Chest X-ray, PA view. Patient: 70 years old, sex F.
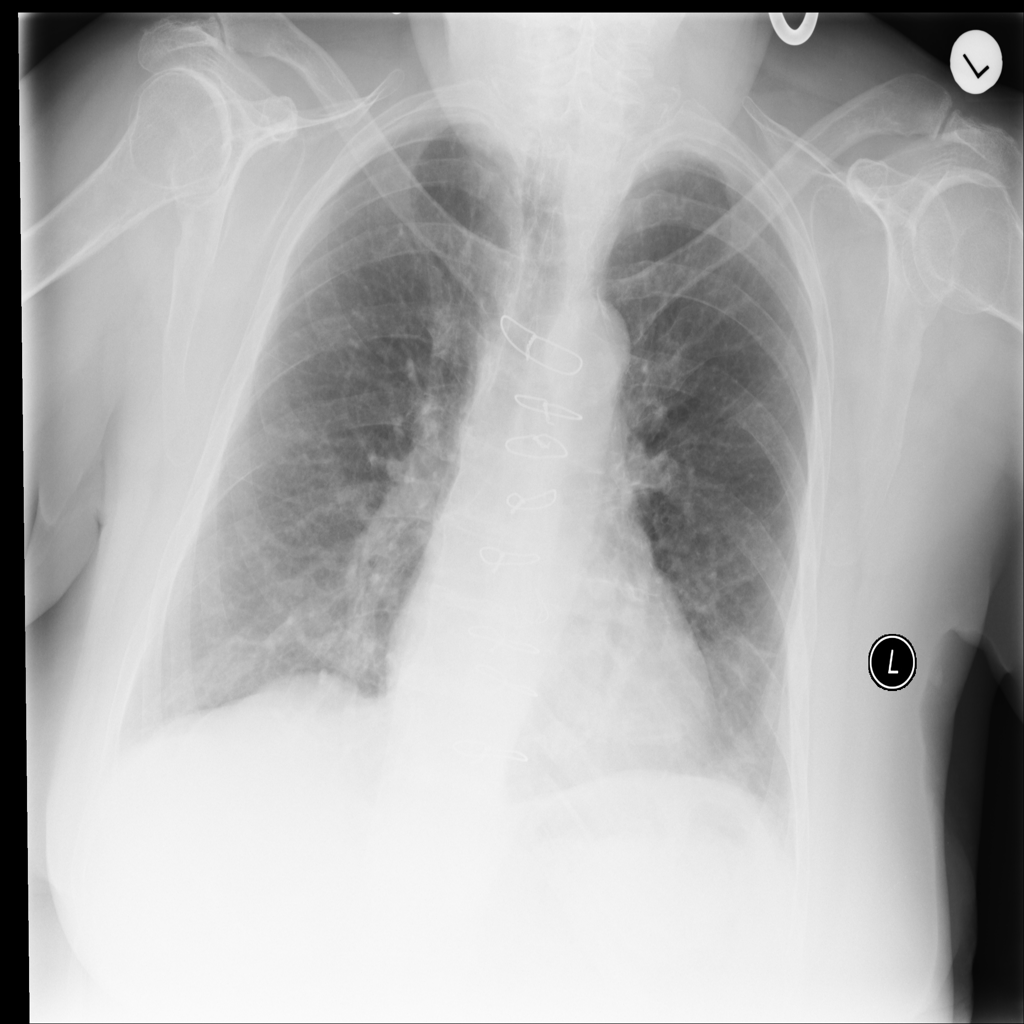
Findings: Atelectasis